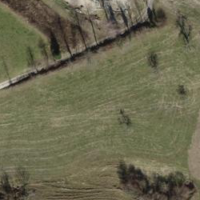
EUNIS habitat code: 24
Species observed at this site:
Ischnura elegans